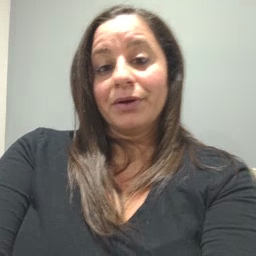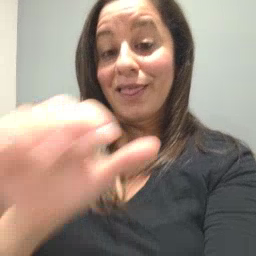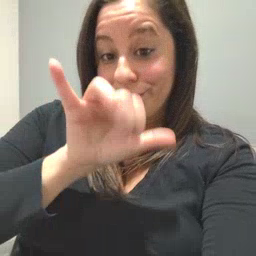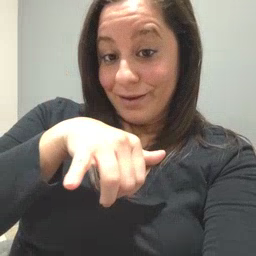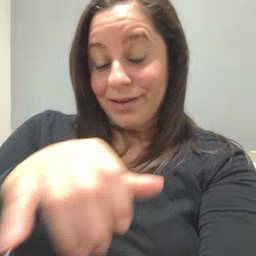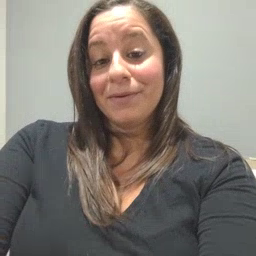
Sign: that